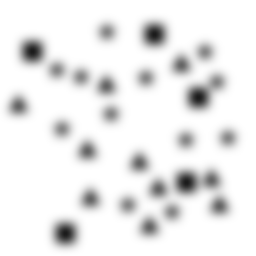
Squares: 5
Triangles: 10
Stars: 12
Total shapes: 27